Question: I have the following issue related to reflection , I have a method which looks like this :
'''
[TestMethod()]
public void steamAccess()
{
testRead = new TestRead();
SteamMap a = new SteamMap();
// Preparing the parameters of the CSV actions
a.writeMessageParams.UIItemEditText = TestContext.DataRow["SearchQuery"].ToString();
//Read and Execute the TestMethod
testRead.Read(a, TestContext);
}
'''
This is a 'CodedUITest', SteamMap is a class ('uiTest map').
'WriteMessageParams' is a class, actually the real method is 'WriteMessage' but this class allows me to override the string that gets used into my tests by the 'WriteMessage' method, and I plan to make this part of the code more dynamically in the 'Read' method. :
'''
a.writeMessageParams.UIItemEditText = TestContext.DataRow["SearchQuery"].ToString();
'''
My problem happens in testRead.Read context as follows :
When this method is running I have access to all actions from the respective instance ( 'a' in my case ) and if they are supposed to have to use a 'a.writeMessageParams.UIItemEditText' context I know it, how I get the info isn't the problem, the problem is how to make the previously mentioned code to run dynamically as I have tried :
'''
/* I've done this because I know that each method that is supposed to end up with Params, for example a method called WriteMessage, it's class is called WriteMessageParams*/
public void Read(object obj, TestContext testContext)
{
//simplified code
//trying to access/get to the current instance's WriteMessageParam class
Object testObj = obj.GetType().GetMember(subMethod.Code + "Param");
//null
MessageBox.Show(testObj.GetType().ToString());
// trying to access the UIItemEditText field ( which is declared as public) and modify it accordingly
FieldInfo subMethodField = testObj.GetType().GetField("UIItemEditText");
subMethodField.SetValue(testObj,testContext.DataRow[subMethod.CsvColumn].ToString());
}
'''
I've had a read over this article and tried few things
<URL>
My problem is that I have the object of an instance and I try to access this object's class and modify that class's field .
I'd appreciate any help,
Thanks
Edit 1:
This is how the class I'm trying to access looks like :
'''
public partial class SteamMap
{ //simplified to what classes/methods interest me
public virtual writeMessageParams writeMessageParams
{
get
{
if ((this.mwriteMessageParams == null))
{
this.mwriteMessageParams = new writeMessageParams();
}
return this.mwriteMessageParams;
}
}
public class writeMessageParams
{
#region Fields
/// <summary>
/// Type 'test' in text box
/// </summary>
public string UIItemEditText = "test";
#endregion
}
}
'''
Edit 2 - I've tried by using GetNestedType, still no success....
'''
Object testObj = obj.GetType().GetNestedType("writeMessageParams",BindingFlags.Public);
MessageBox.Show(testObj.GetType().ToString());
'''

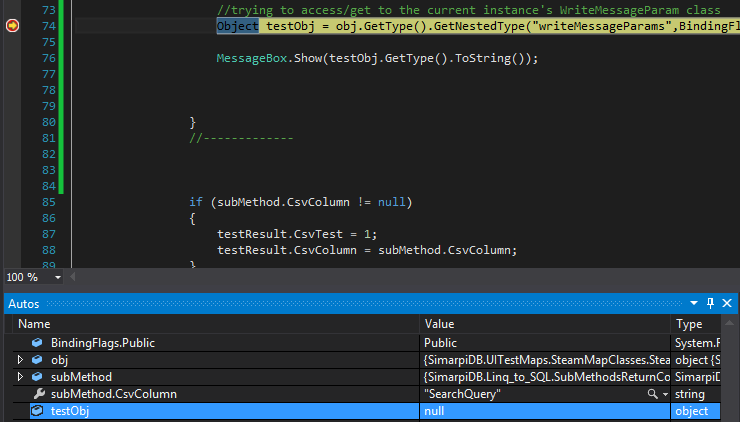
Answer: If I understand you, you have a class like
'''
public partial class SteamMap
{
private writeMessageParams mwriteMessageParams ;
public virtual writeMessageParams writeMessageParams1
{
get
{
if ((this.mwriteMessageParams == null))
{
this.mwriteMessageParams = new writeMessageParams();
}
return this.mwriteMessageParams;
}
}
public class writeMessageParams
{
public string UIItemEditText = "test";
}
}
'''
(your code doesn't compile because you have writeMessageParams both as the class and the property, so I have changed the property to writeMessageParams1)
And you want to change UIItemEditText, which you can do like
'''
public void UpdateUI(object obj, string newValue)
{
var property = obj.GetType().GetProperty("writeMessageParams1");
var writeMessageParams1 = property.GetValue(obj);
var uiFld = wp.GetType().GetField("UIItemEditText");
uiFld.SetValue(writeMessageParams1, newValue);
}
'''
which can be called like
'''
SteamMap sm = new SteamMap();
Write(sm, "Hello");
'''
The key is to use '.GetProperty' for the property and '.GetField' for the field.